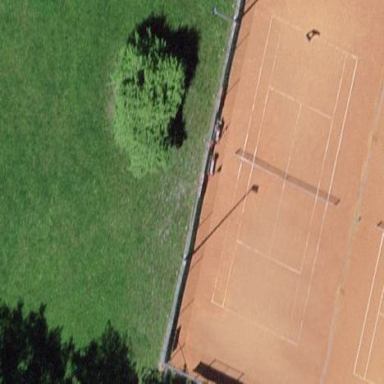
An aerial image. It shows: Tennis court on pitch.